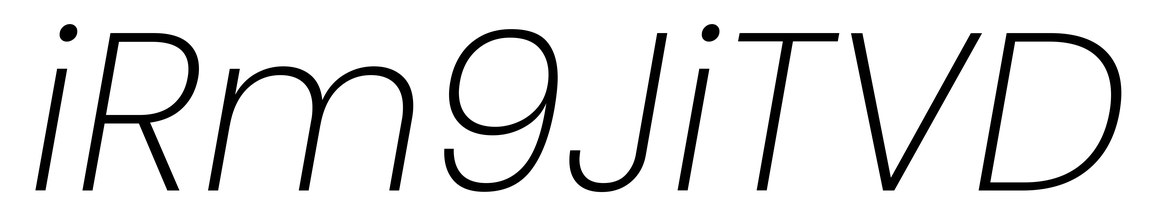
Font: Poppins-ExtraLightItalic